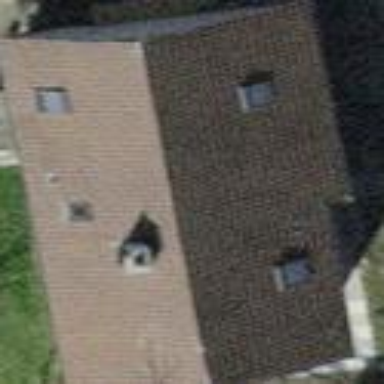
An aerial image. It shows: Detached building with gabled roof.